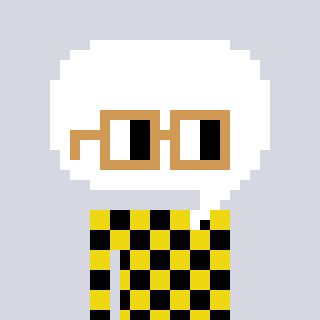
a pixel art character with square brown glasses, a speech bubble-shaped head and a yellow-colored body on a cool background